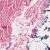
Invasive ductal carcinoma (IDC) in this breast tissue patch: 0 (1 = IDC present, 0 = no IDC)